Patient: sex F, age 68
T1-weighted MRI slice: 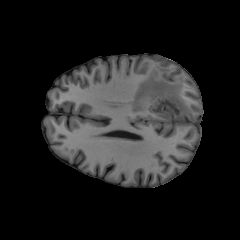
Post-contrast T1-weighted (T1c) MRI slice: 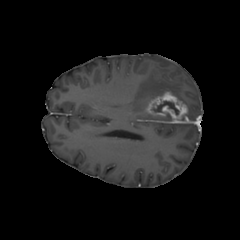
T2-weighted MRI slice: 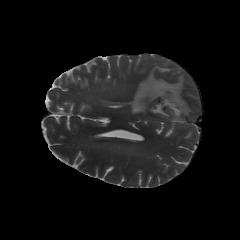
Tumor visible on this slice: yes
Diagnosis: Glioblastoma, IDH-wildtype
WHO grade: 4